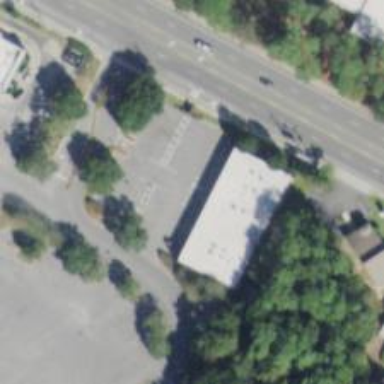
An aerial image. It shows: Parking space.